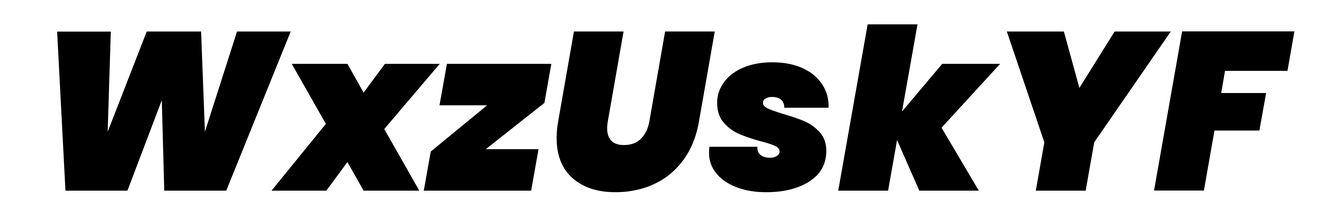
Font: Poppins-BlackItalic